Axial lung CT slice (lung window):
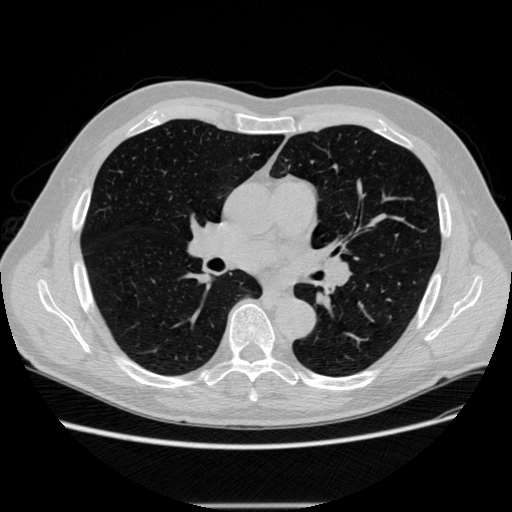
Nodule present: no